Question: For example, for user:'django', the url I want to retrieve thru github-api is not
'''
https://github.com/django
'''
but
'''
http://www.djangoproject.com/
'''
as shown below in the red ellipse:

The user search api does not return this url in the response.
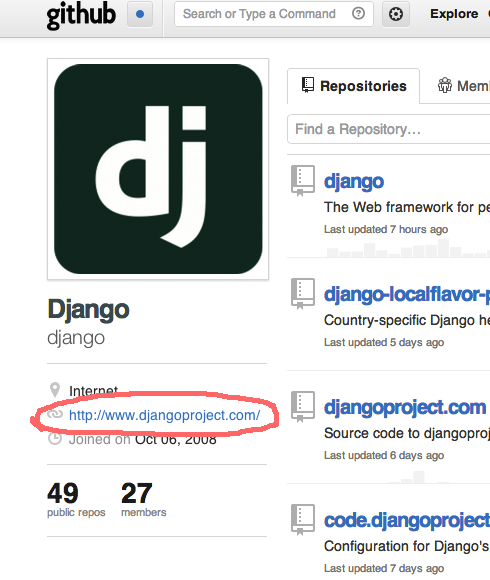
Answer: The Data that returns from the service would be as follows:
<URL>
'''
{
"public_gists": 0,
"type": "Organization",
"followers": 240,
"login": "django",
"created_at": "2008-10-06T19:43:18Z",
"html_url": "https://github.com/django",
"avatar_url": "https://secure.gravatar.com/avatar/fd542381031aa84dca86628ece84fc07?d=https://a248.e.akamai.net/assets.github.com%2Fimages%2Fgravatars%2Fgravatar-org-420.png",
"company": null,
"email": null,
"blog": "http://www.djangoproject.com/",
"following": 0,
"name": "Django",
"location": "Internet",
"url": "https://api.github.com/orgs/django",
"id": 27804,
"public_repos": 49
}
'''
As you can see, that URL is in the blog field.